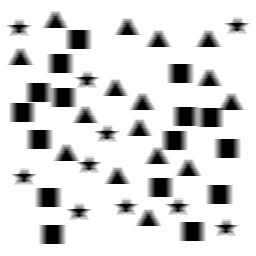
Squares: 16
Triangles: 16
Stars: 10
Total shapes: 42